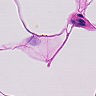
Metastatic tissue present: no